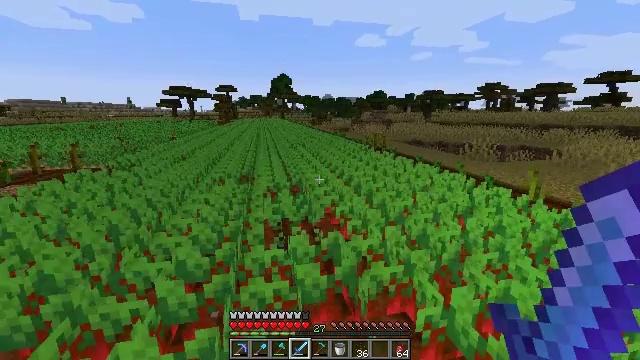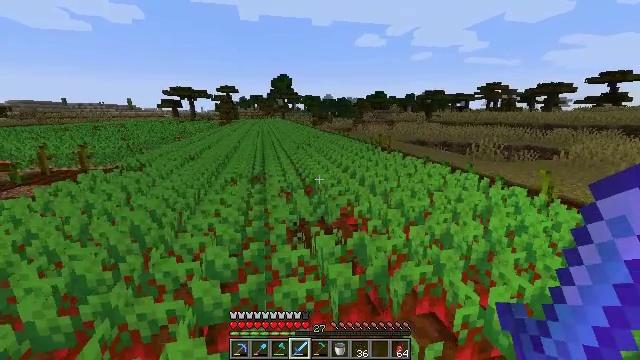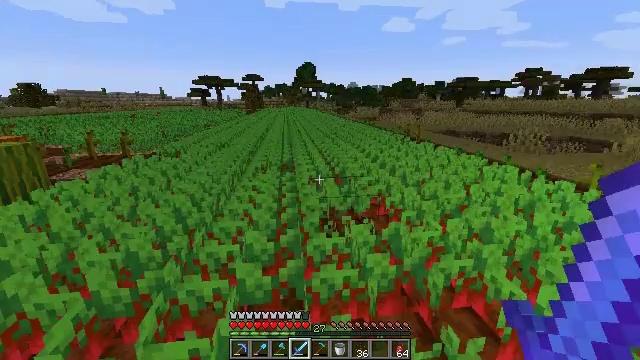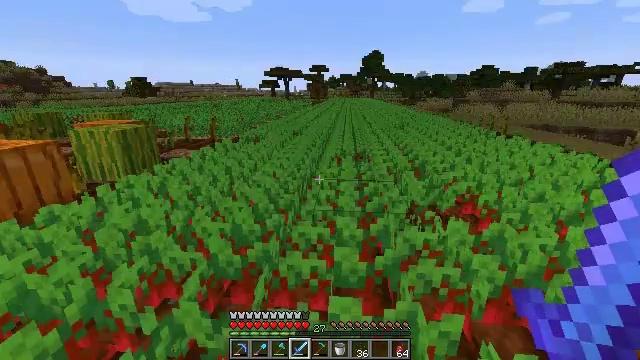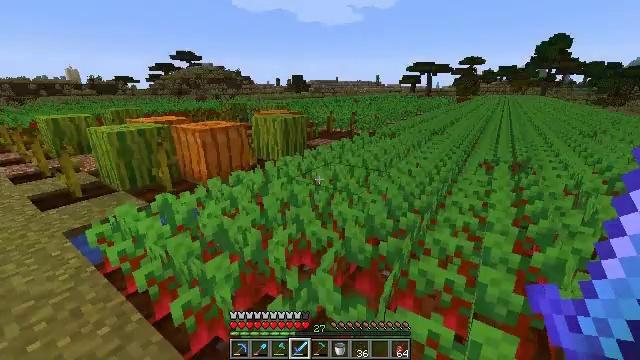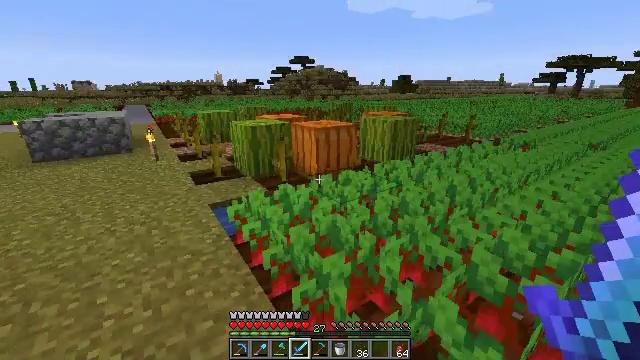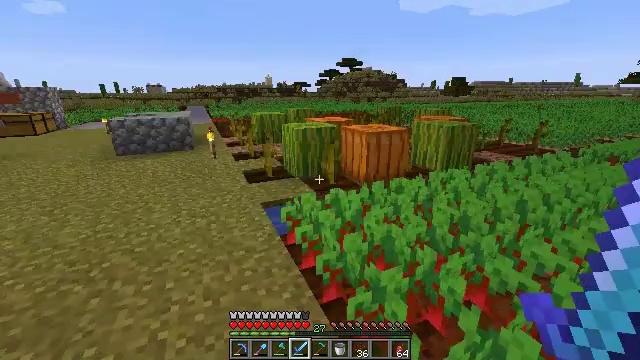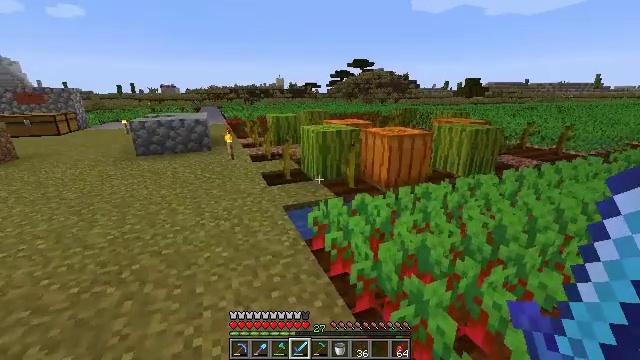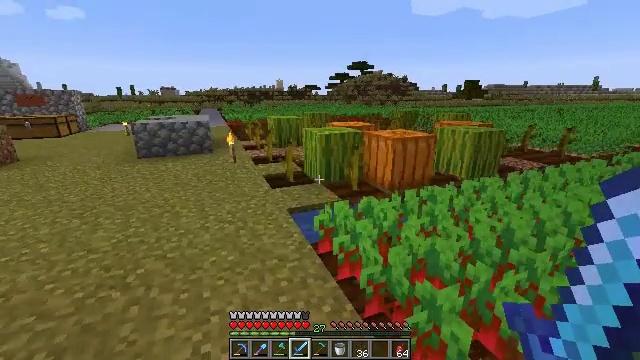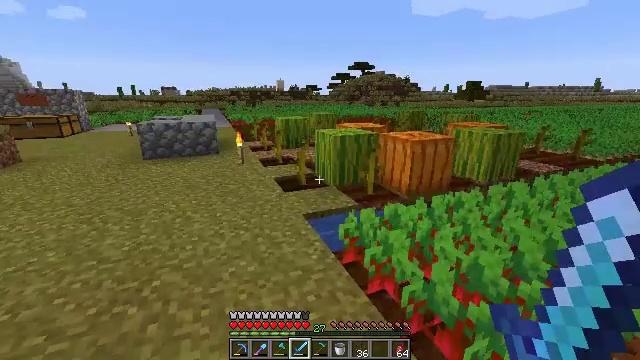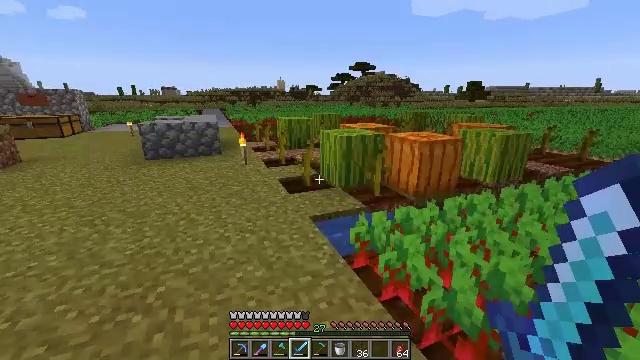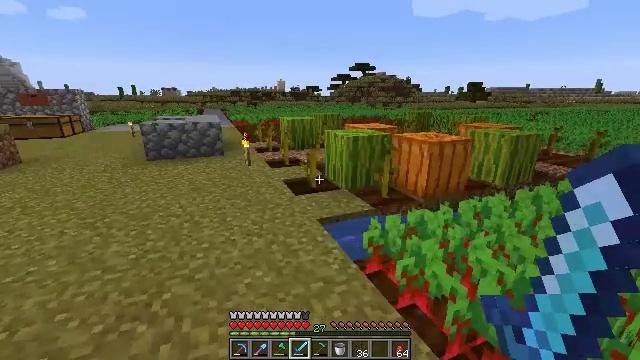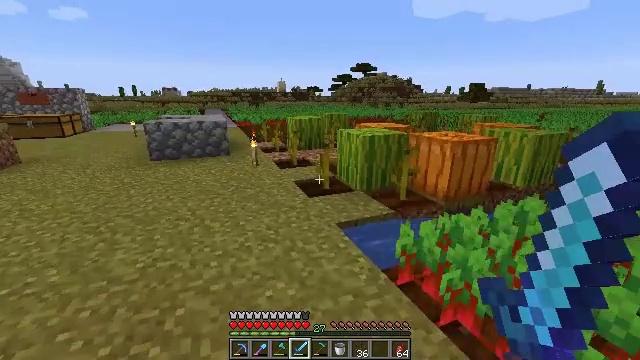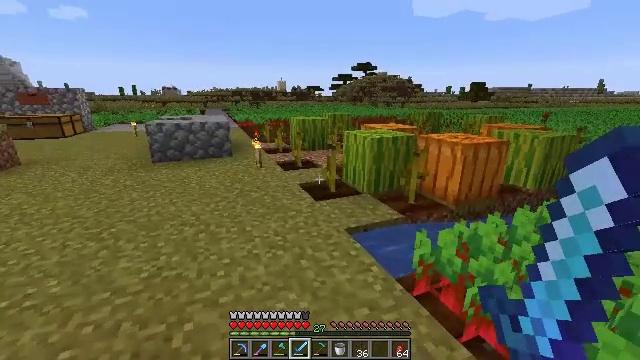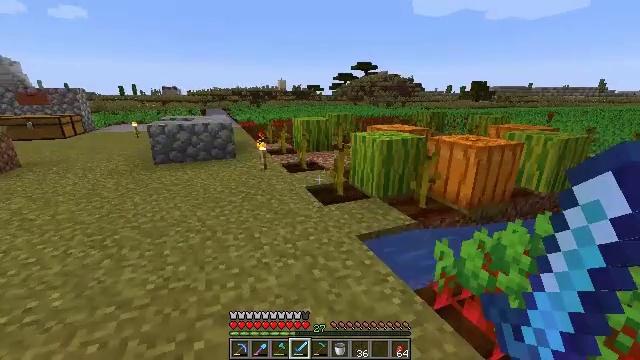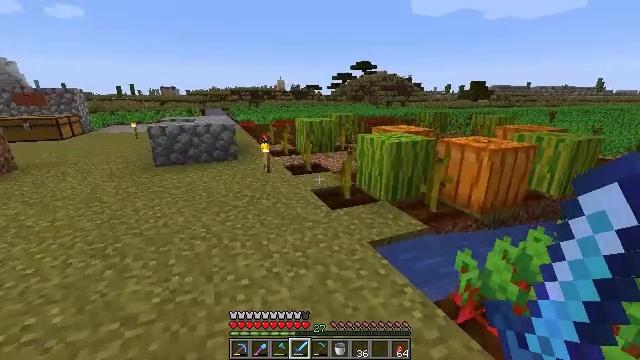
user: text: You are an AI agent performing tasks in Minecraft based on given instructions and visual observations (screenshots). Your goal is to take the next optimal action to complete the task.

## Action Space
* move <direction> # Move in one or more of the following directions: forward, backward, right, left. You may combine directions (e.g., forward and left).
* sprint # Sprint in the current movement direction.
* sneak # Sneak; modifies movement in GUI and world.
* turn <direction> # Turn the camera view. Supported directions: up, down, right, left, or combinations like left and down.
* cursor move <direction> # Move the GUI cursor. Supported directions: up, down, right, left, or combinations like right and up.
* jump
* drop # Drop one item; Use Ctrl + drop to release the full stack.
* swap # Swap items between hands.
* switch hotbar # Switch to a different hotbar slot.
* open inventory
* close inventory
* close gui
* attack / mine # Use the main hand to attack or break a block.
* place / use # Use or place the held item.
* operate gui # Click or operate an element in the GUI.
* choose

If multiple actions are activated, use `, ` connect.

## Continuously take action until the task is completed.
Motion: motion action
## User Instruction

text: Harvest melon from the farm.
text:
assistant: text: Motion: move left
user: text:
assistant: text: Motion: move left, turn left and down
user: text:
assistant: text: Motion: move left, turn left and down
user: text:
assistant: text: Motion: move left, turn left
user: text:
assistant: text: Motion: move left, turn left
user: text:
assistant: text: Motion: move left, turn left
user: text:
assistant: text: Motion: move left, turn left
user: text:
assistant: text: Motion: move forward and move left
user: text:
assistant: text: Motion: move forward and move left
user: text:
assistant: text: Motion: move forward and move left
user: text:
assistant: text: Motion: move forward and move left
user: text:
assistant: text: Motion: move forward and move left
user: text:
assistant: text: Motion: move forward and move left
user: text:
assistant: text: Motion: move forward and move left
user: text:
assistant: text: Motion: move forward and move left
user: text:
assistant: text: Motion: move forward and move left, turn right
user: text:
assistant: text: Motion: move forward and move left, turn right and down
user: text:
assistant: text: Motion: move forward and move left, turn right and down
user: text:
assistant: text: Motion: move forward and move left, turn right and down
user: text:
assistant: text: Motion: move forward and move left, turn right
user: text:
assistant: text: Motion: move forward and move left, turn right
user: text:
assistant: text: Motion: move forward and move left
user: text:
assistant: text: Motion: move forward and move left
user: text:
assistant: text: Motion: move forward
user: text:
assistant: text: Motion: move forward
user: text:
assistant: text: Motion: move forward
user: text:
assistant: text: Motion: move forward
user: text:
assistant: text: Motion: move forward, turn down
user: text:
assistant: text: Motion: move forward
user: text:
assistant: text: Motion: move forward